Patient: sex M, age 66
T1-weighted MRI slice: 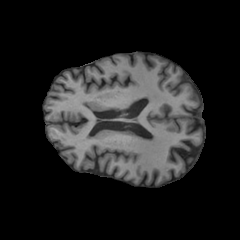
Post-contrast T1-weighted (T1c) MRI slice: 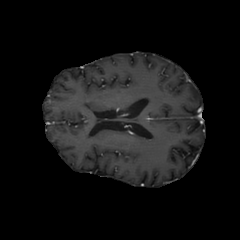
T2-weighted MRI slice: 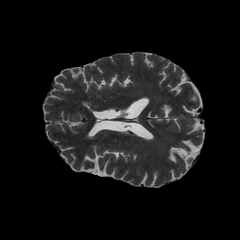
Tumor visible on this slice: no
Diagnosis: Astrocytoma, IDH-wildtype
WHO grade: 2